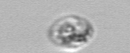
Label: Amoeba